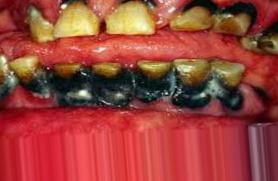
Condition: Tooth Discoloration